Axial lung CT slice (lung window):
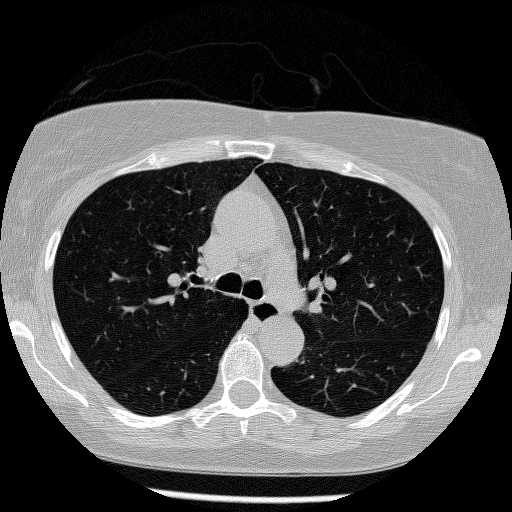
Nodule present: no